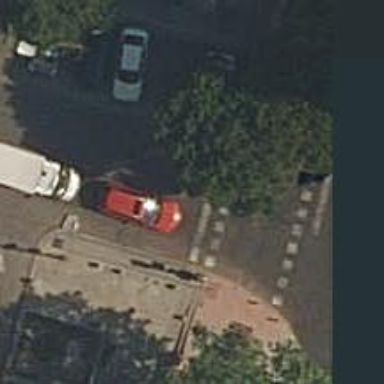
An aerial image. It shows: Bollard barrier.